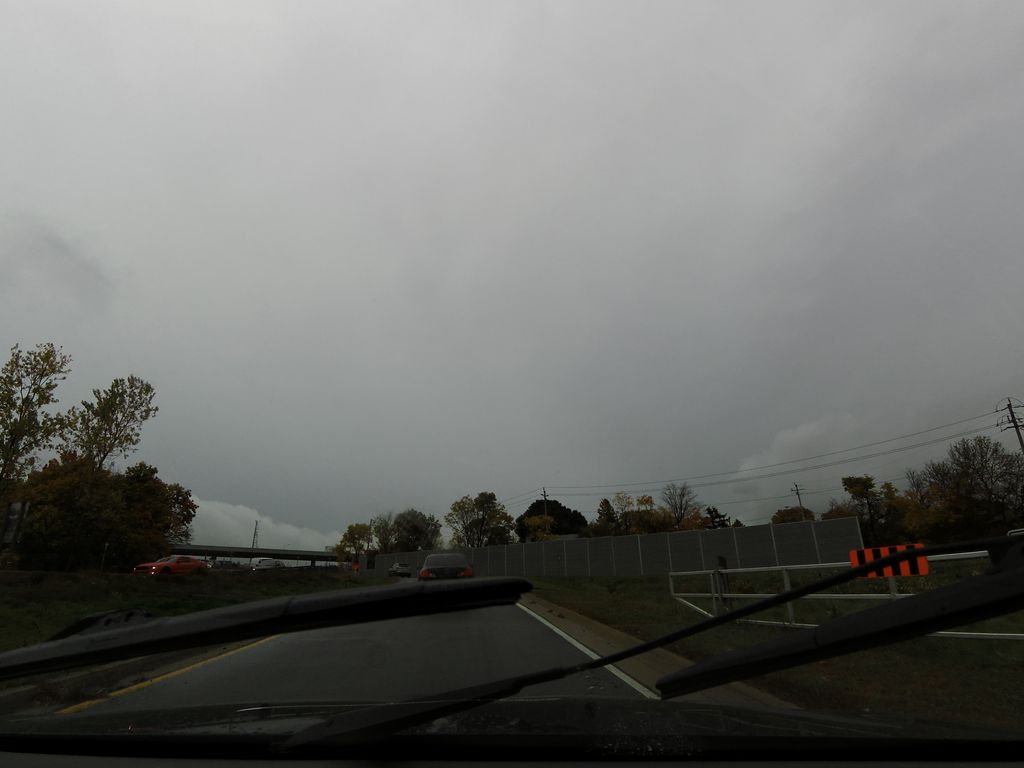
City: kitchener-waterloo